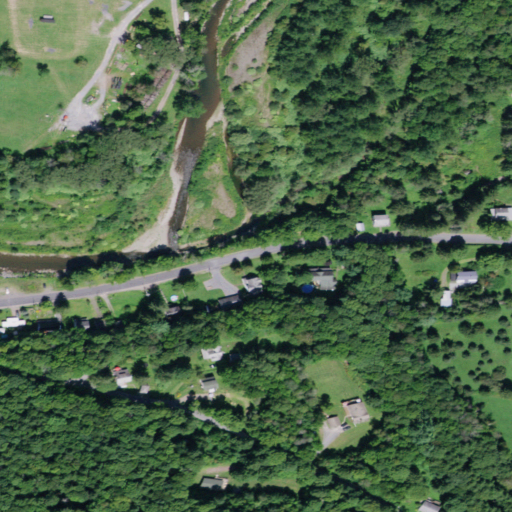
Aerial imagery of valley in New York named German Hollow containing woody wetlands, mixed forest, open development, deciduous forest, medium intensity development, low intensity development, pasture, and high intensity development